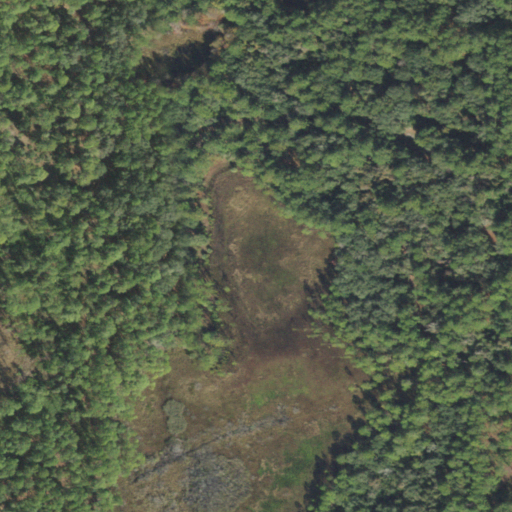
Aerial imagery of cape in Florida named Long Arm containing woody wetlands, herbaceous wetlands, and evergreen forest